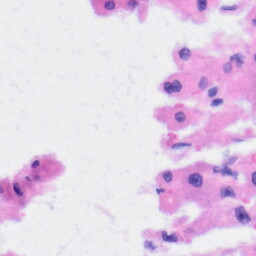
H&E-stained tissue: Liver